Question: I'm using Ext Designer. Does ExtJS supports a component like this?

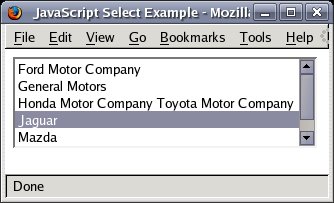
Answer: Yes, Ext JS does support a component like this, it's called the <URL>.
Drgomesp is right that ComboBox won't do such a thing out-of-the-box, but there's no need to as there are other components for this.
You might also try <URL> which is even more like HTML '<select>'.